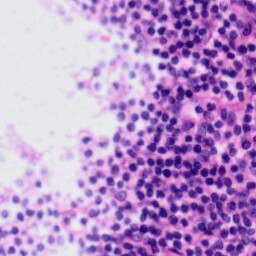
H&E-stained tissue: Tonsil